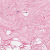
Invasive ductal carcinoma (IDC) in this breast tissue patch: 0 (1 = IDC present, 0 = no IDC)